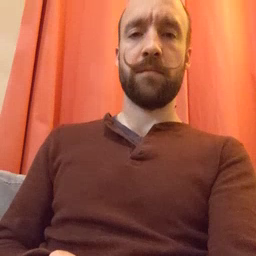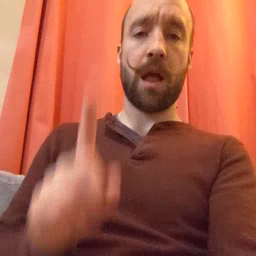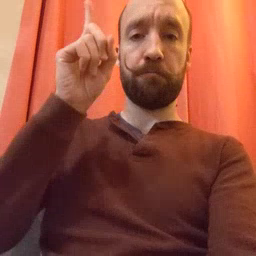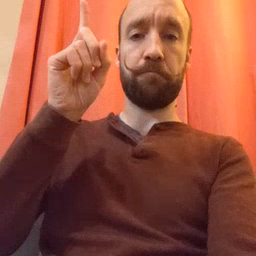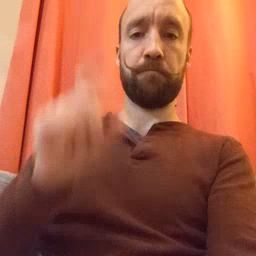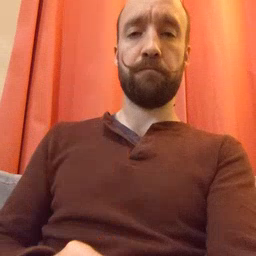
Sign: up